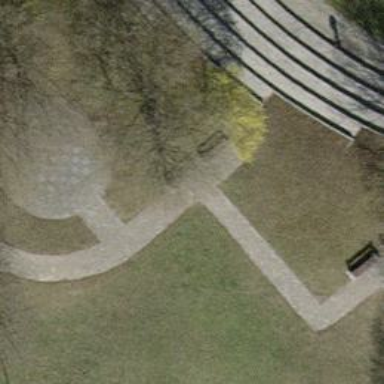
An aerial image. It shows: Brown bench in the vicinity.